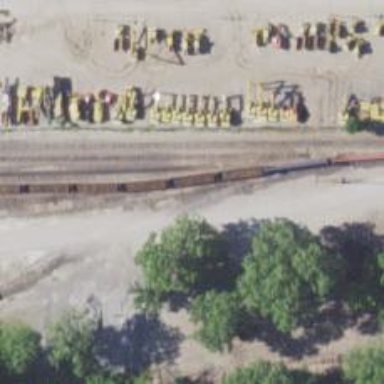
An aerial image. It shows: Railway yard used for servicing trains.